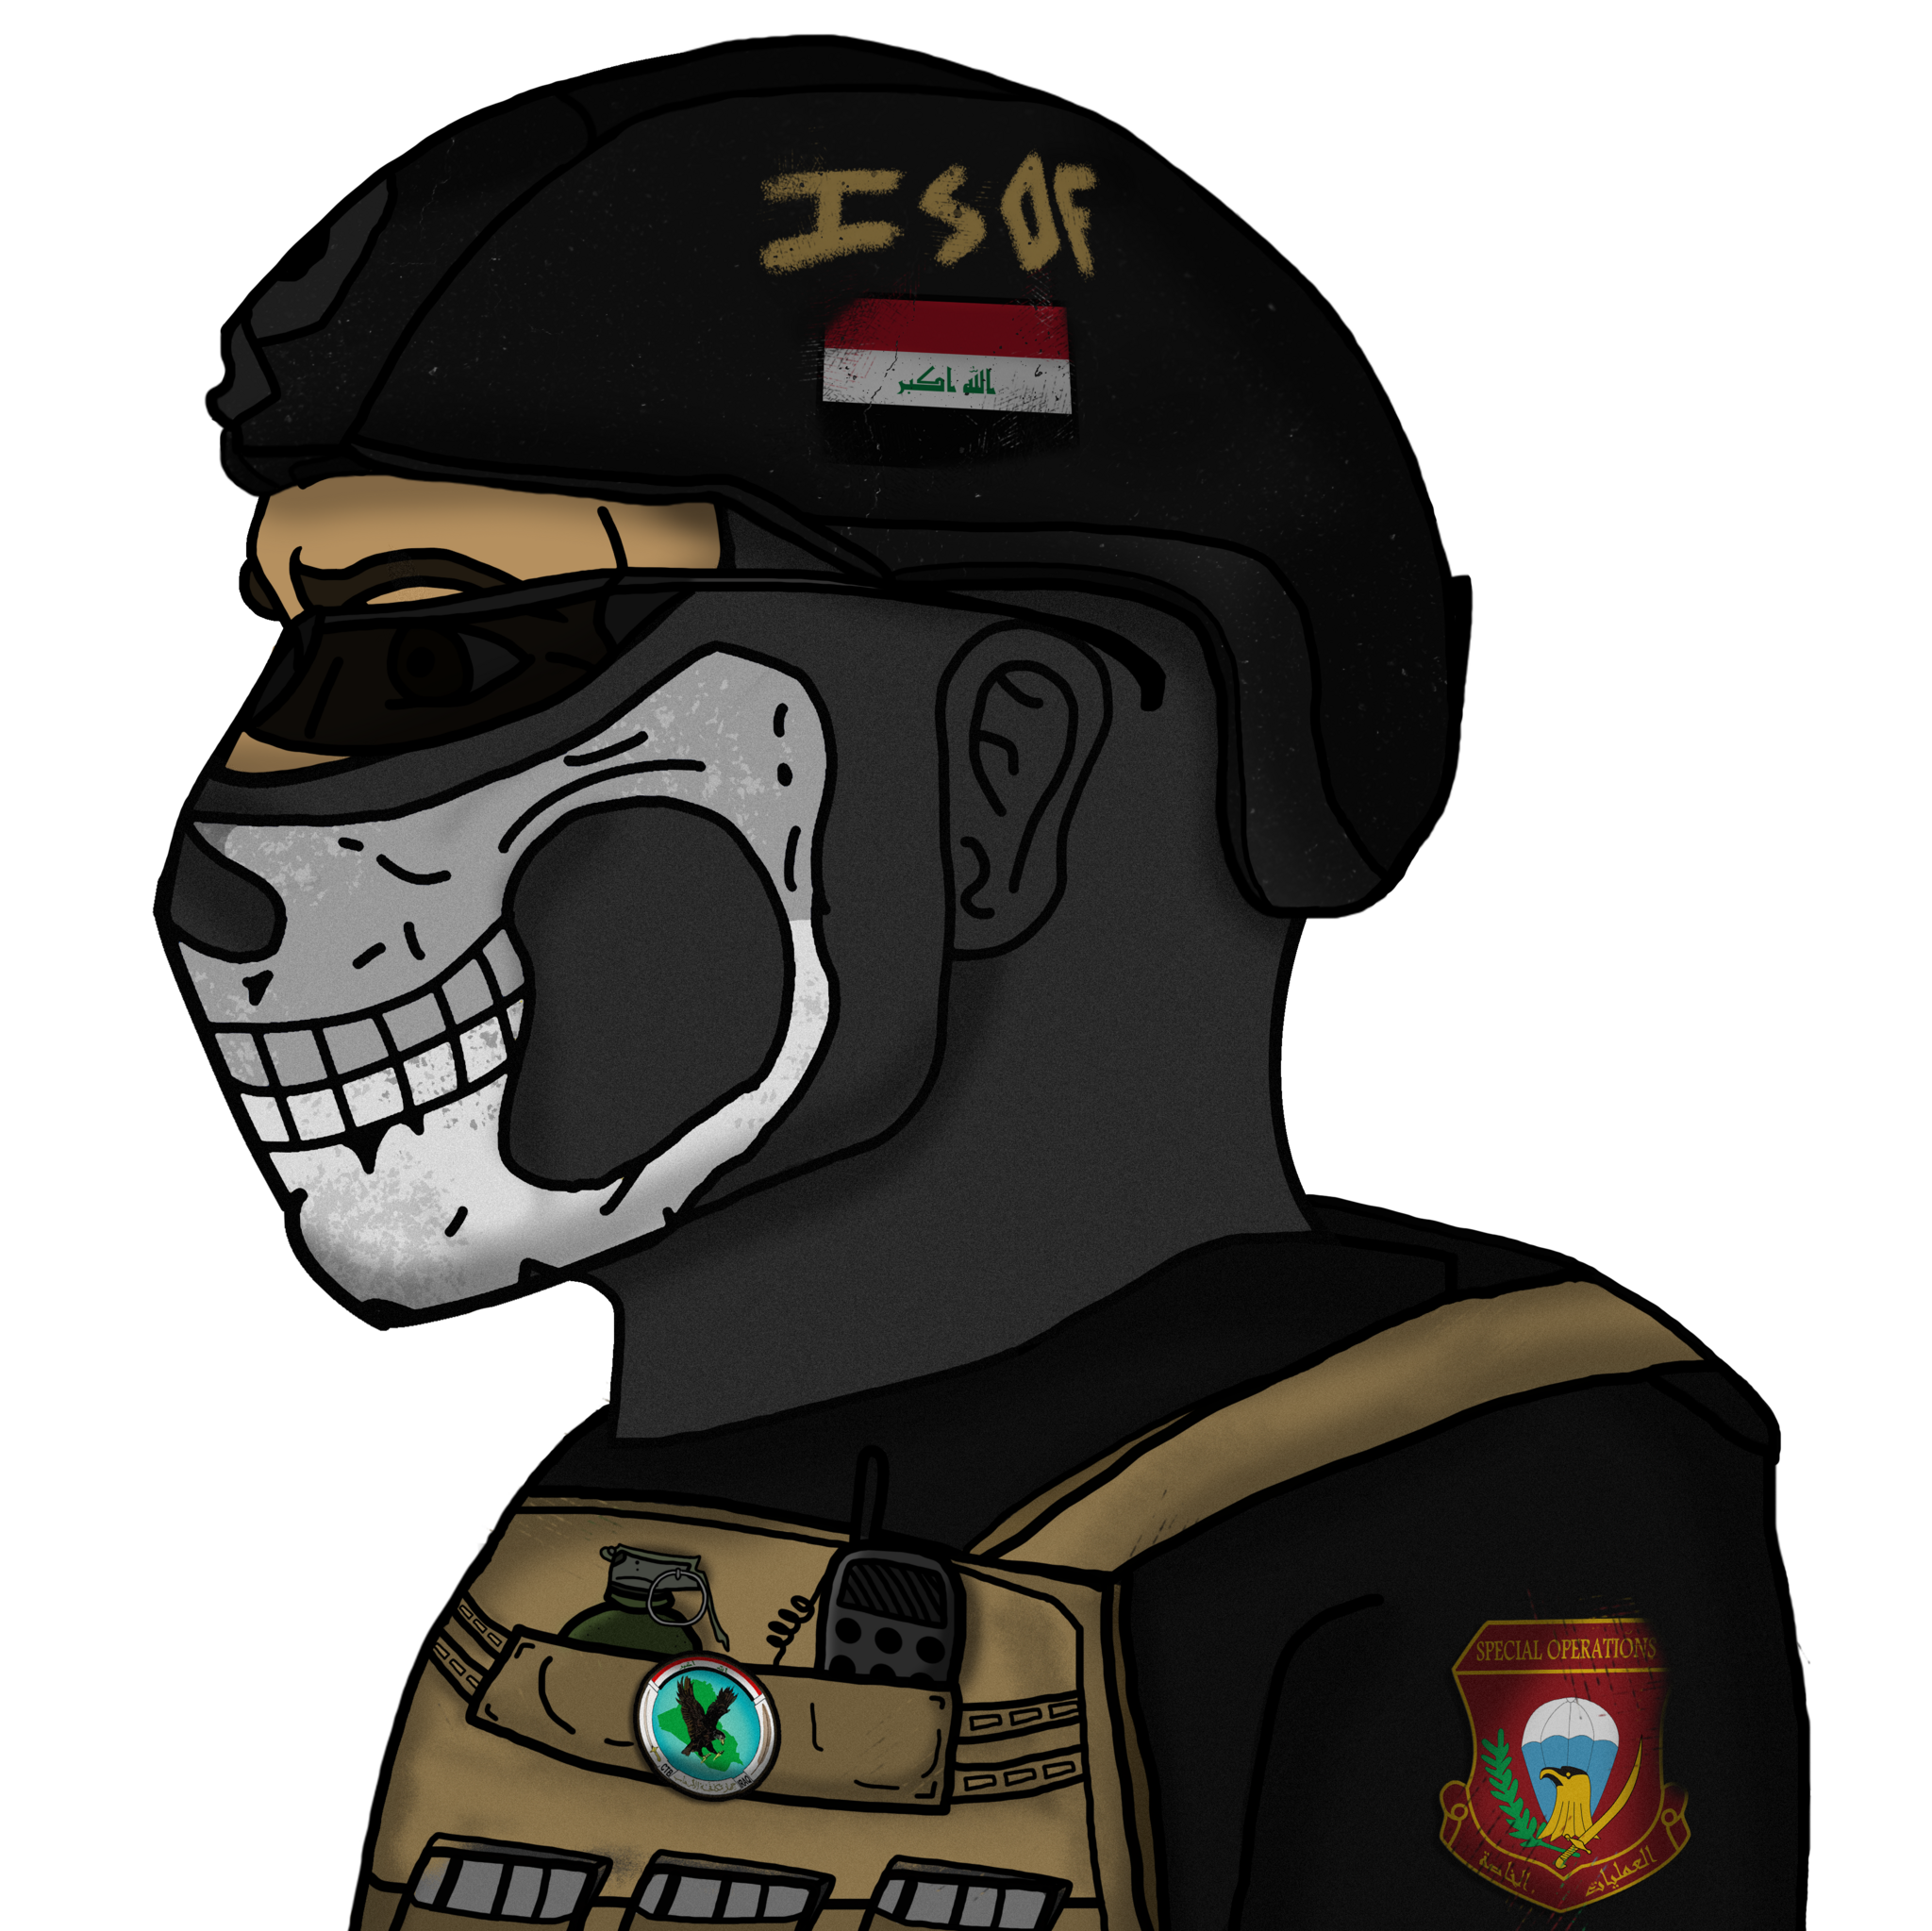
Label: 4_Yes_Chad